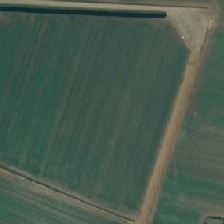
Land cover: shortrotation_cropland